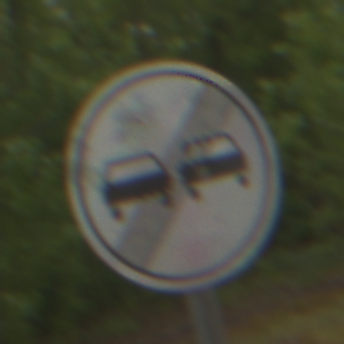
Verkehrszeichen: EndeUeberholverbot
Umgebung: Outdoor, Nature
Tageszeit: MorningAfternoon
Wetter: Overcast
Licht: Natural
Jahreszeit: NotSpecified
Kontrast: LowContrast